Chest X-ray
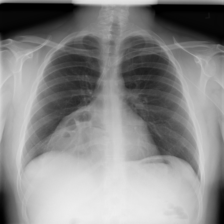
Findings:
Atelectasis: negative
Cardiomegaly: negative
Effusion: negative
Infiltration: negative
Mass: positive
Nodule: negative
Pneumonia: negative
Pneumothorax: negative
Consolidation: negative
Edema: negative
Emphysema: negative
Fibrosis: negative
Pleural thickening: negative
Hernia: negative